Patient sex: F
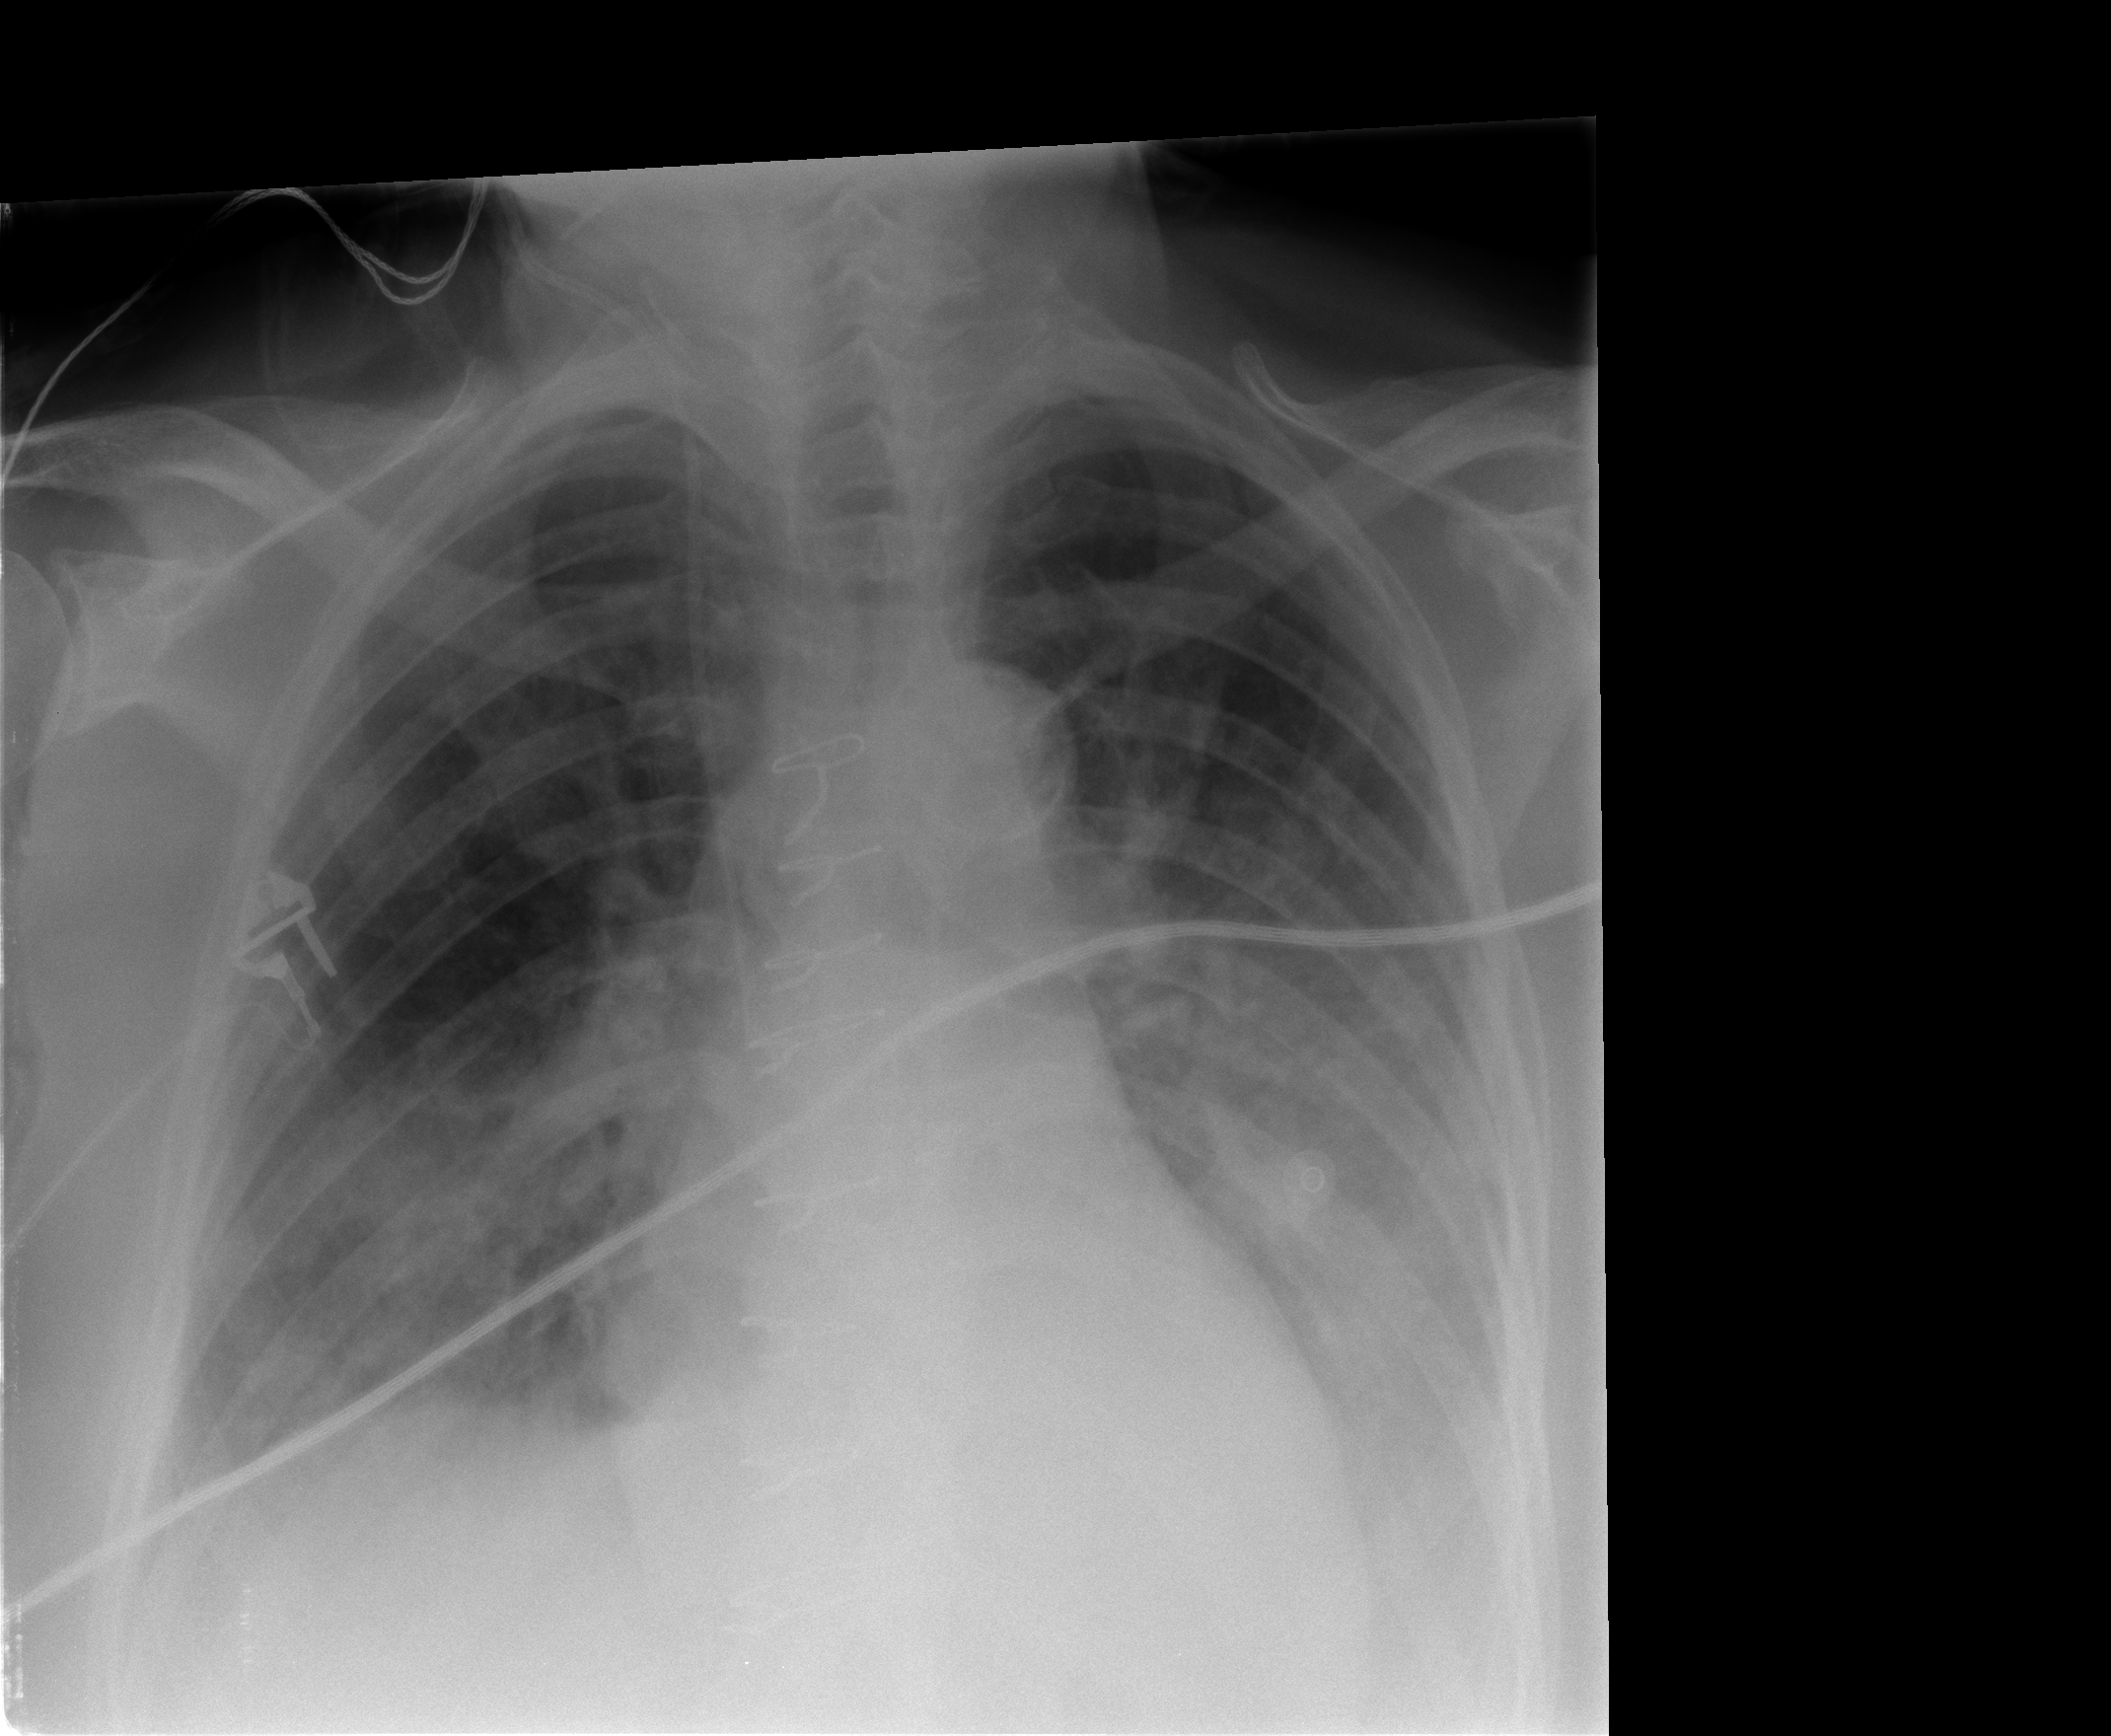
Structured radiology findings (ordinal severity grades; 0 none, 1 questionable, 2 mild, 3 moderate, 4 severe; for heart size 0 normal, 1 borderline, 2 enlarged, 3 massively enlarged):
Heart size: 0
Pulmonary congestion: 2
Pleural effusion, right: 1
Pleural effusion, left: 2
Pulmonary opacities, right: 0
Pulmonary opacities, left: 0
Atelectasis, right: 2
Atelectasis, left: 0